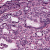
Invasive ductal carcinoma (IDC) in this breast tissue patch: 0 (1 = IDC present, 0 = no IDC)